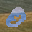
Label: 0